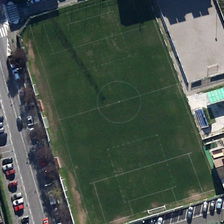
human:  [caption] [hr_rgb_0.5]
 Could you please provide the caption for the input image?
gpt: a football field is near seven buildings and some cars .

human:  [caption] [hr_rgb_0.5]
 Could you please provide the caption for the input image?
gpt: a football field is near seven buildings and some cars .

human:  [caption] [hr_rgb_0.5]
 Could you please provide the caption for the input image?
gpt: a football field is near seven buildings and some cars .

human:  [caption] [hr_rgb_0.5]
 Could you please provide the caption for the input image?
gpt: a football field is near seven buildings and some cars .

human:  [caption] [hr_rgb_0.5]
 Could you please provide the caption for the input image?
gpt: a football field is near seven buildings and some cars .